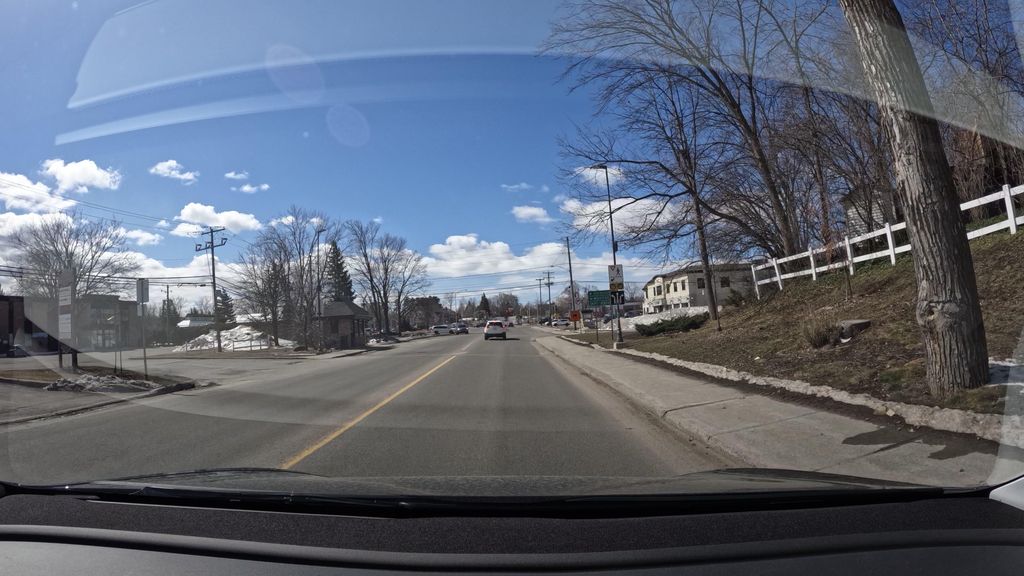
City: montreal